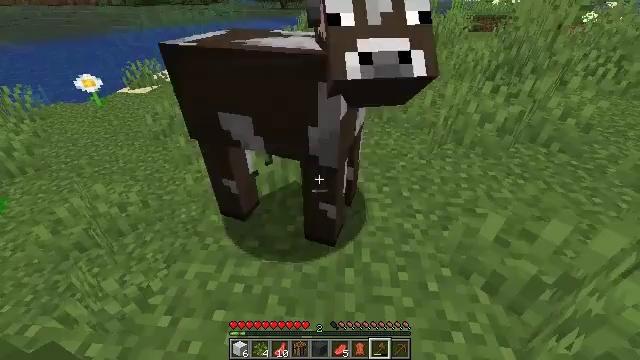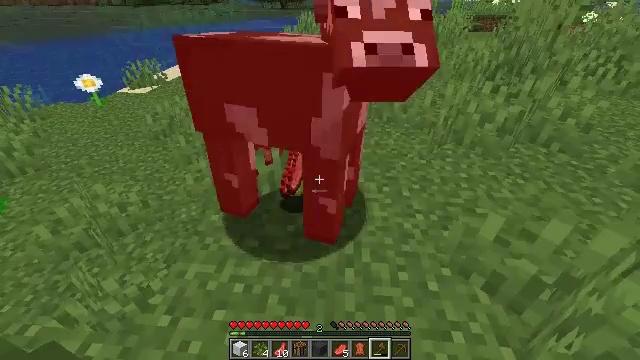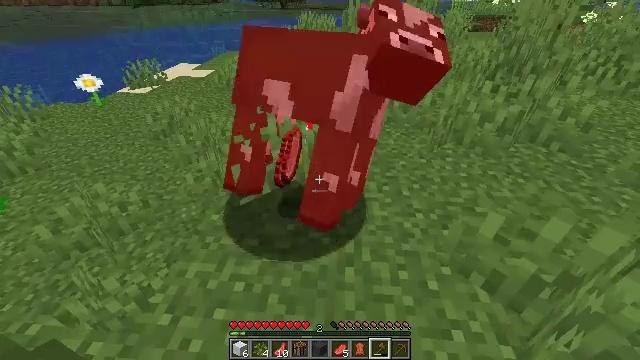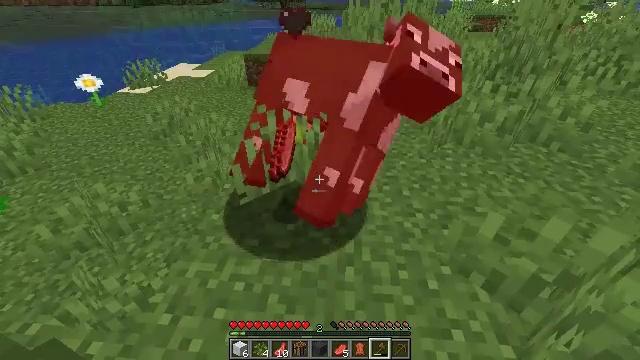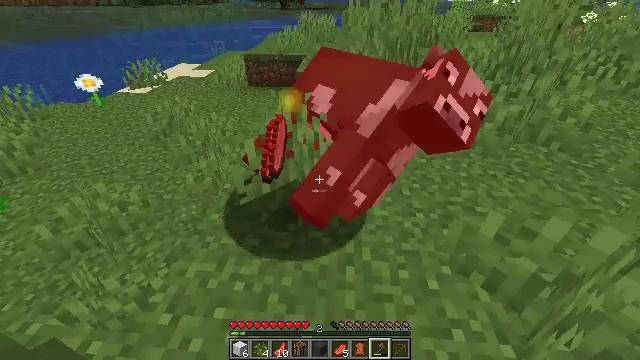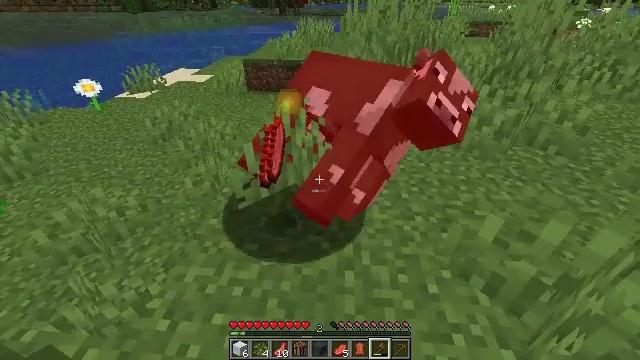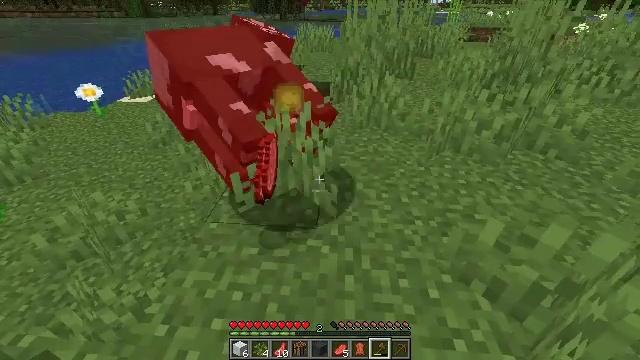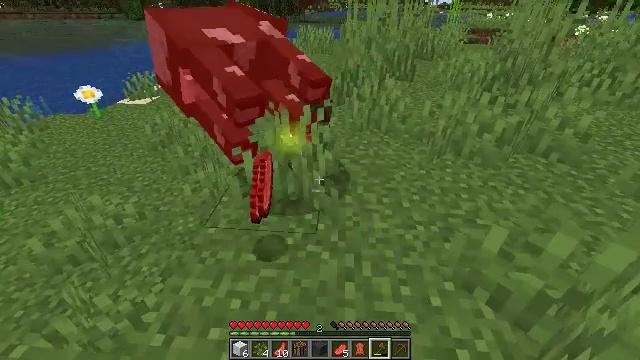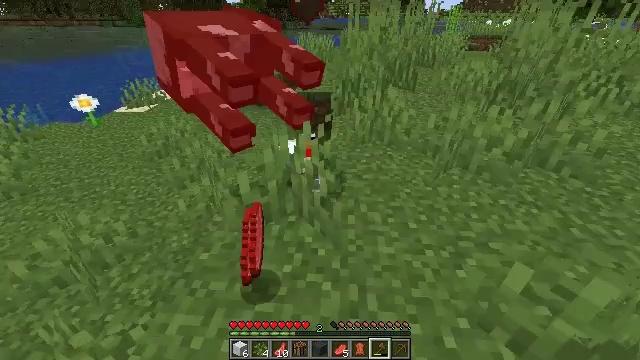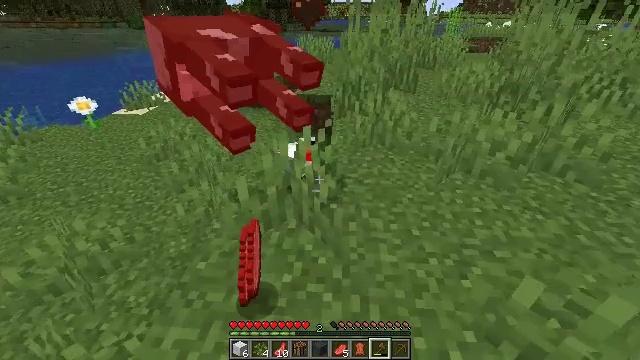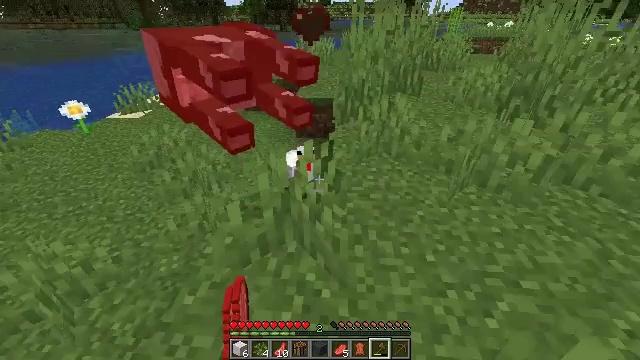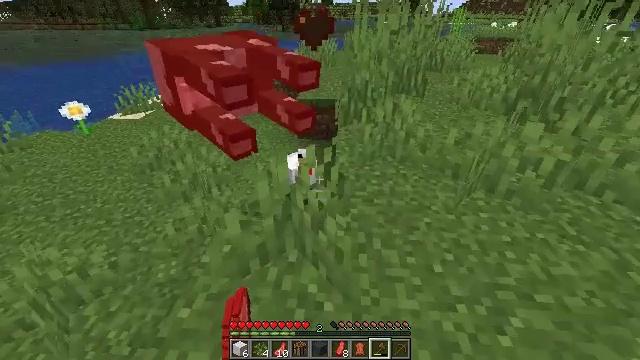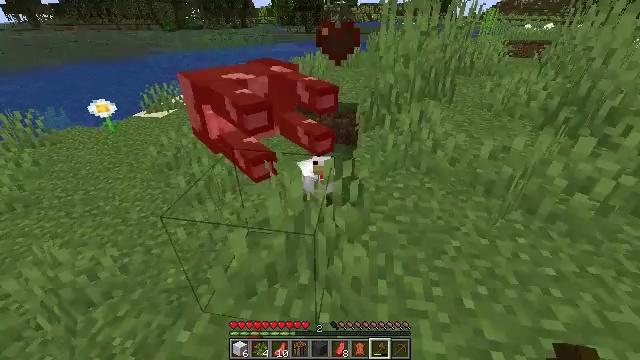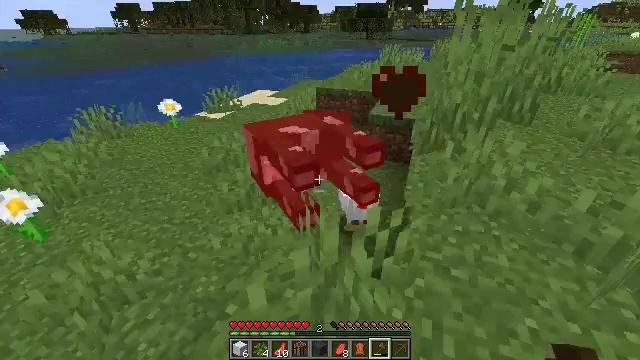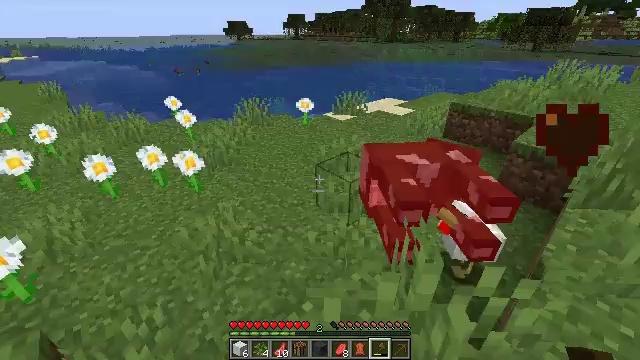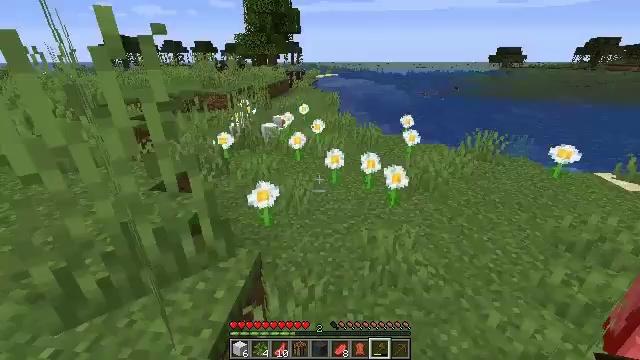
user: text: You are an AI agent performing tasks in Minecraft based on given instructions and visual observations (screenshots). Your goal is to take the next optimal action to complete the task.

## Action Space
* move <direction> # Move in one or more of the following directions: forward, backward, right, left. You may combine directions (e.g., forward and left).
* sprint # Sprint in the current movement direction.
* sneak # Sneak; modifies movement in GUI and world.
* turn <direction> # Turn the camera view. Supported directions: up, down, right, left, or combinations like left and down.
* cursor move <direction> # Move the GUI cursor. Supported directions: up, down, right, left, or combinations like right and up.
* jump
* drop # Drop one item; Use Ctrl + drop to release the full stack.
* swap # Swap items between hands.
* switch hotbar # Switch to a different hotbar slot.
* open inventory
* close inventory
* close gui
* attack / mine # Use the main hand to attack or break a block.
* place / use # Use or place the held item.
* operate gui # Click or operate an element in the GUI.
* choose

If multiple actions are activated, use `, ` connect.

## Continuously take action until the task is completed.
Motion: motion action
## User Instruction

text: Collect a lily pad from a pond.
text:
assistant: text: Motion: no_op
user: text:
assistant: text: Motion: no_op
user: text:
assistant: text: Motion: no_op
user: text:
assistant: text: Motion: no_op
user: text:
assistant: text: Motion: no_op
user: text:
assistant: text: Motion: no_op
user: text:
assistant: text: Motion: move forward
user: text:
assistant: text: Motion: move forward, turn up
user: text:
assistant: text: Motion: move forward
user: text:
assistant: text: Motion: move forward
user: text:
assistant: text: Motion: move forward
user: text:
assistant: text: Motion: move forward, turn left
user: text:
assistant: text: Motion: move forward, turn left and up
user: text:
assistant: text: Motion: move forward, turn left and up
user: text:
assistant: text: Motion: move forward, turn left and up
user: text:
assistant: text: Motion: turn left and up
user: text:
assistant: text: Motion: move left, turn left and up
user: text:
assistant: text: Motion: move left
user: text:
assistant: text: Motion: move forward and move left
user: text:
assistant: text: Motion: move forward and move left, turn right
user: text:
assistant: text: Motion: move forward, turn right and up
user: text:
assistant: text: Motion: move forward, turn right and up
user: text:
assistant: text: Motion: move forward, turn right
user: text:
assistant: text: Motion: move forward, sprint, turn right
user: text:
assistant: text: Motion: move forward, sprint, turn right
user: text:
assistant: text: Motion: move forward, sprint, turn right
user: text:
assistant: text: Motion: move forward, sprint
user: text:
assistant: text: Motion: move forward
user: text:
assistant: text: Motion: move forward, turn left, jump
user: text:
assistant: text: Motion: move forward, turn left and down, jump